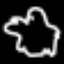
Label: frog